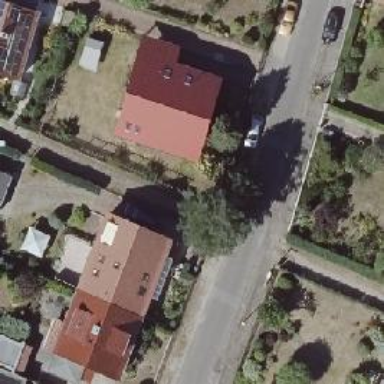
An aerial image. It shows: Smooth asphalt road in residential area.